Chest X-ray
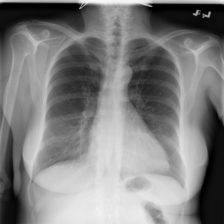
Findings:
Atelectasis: negative
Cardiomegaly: negative
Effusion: negative
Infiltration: negative
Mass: negative
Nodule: negative
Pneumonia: negative
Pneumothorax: negative
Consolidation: negative
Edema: negative
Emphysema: negative
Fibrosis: negative
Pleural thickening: negative
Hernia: negative